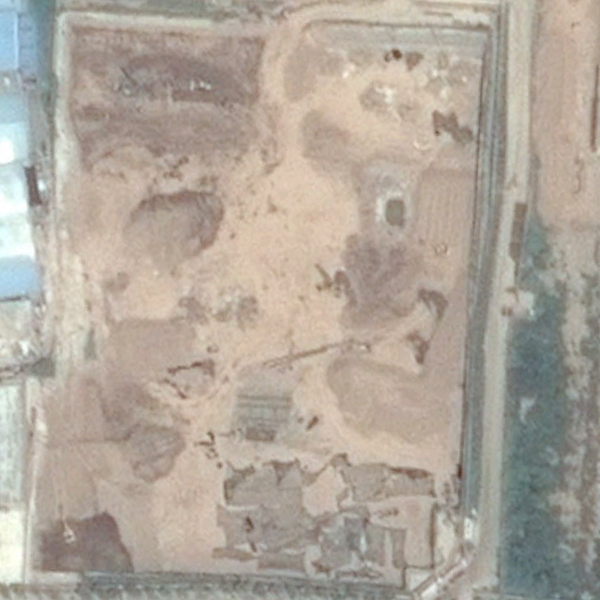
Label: BareLand